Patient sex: M
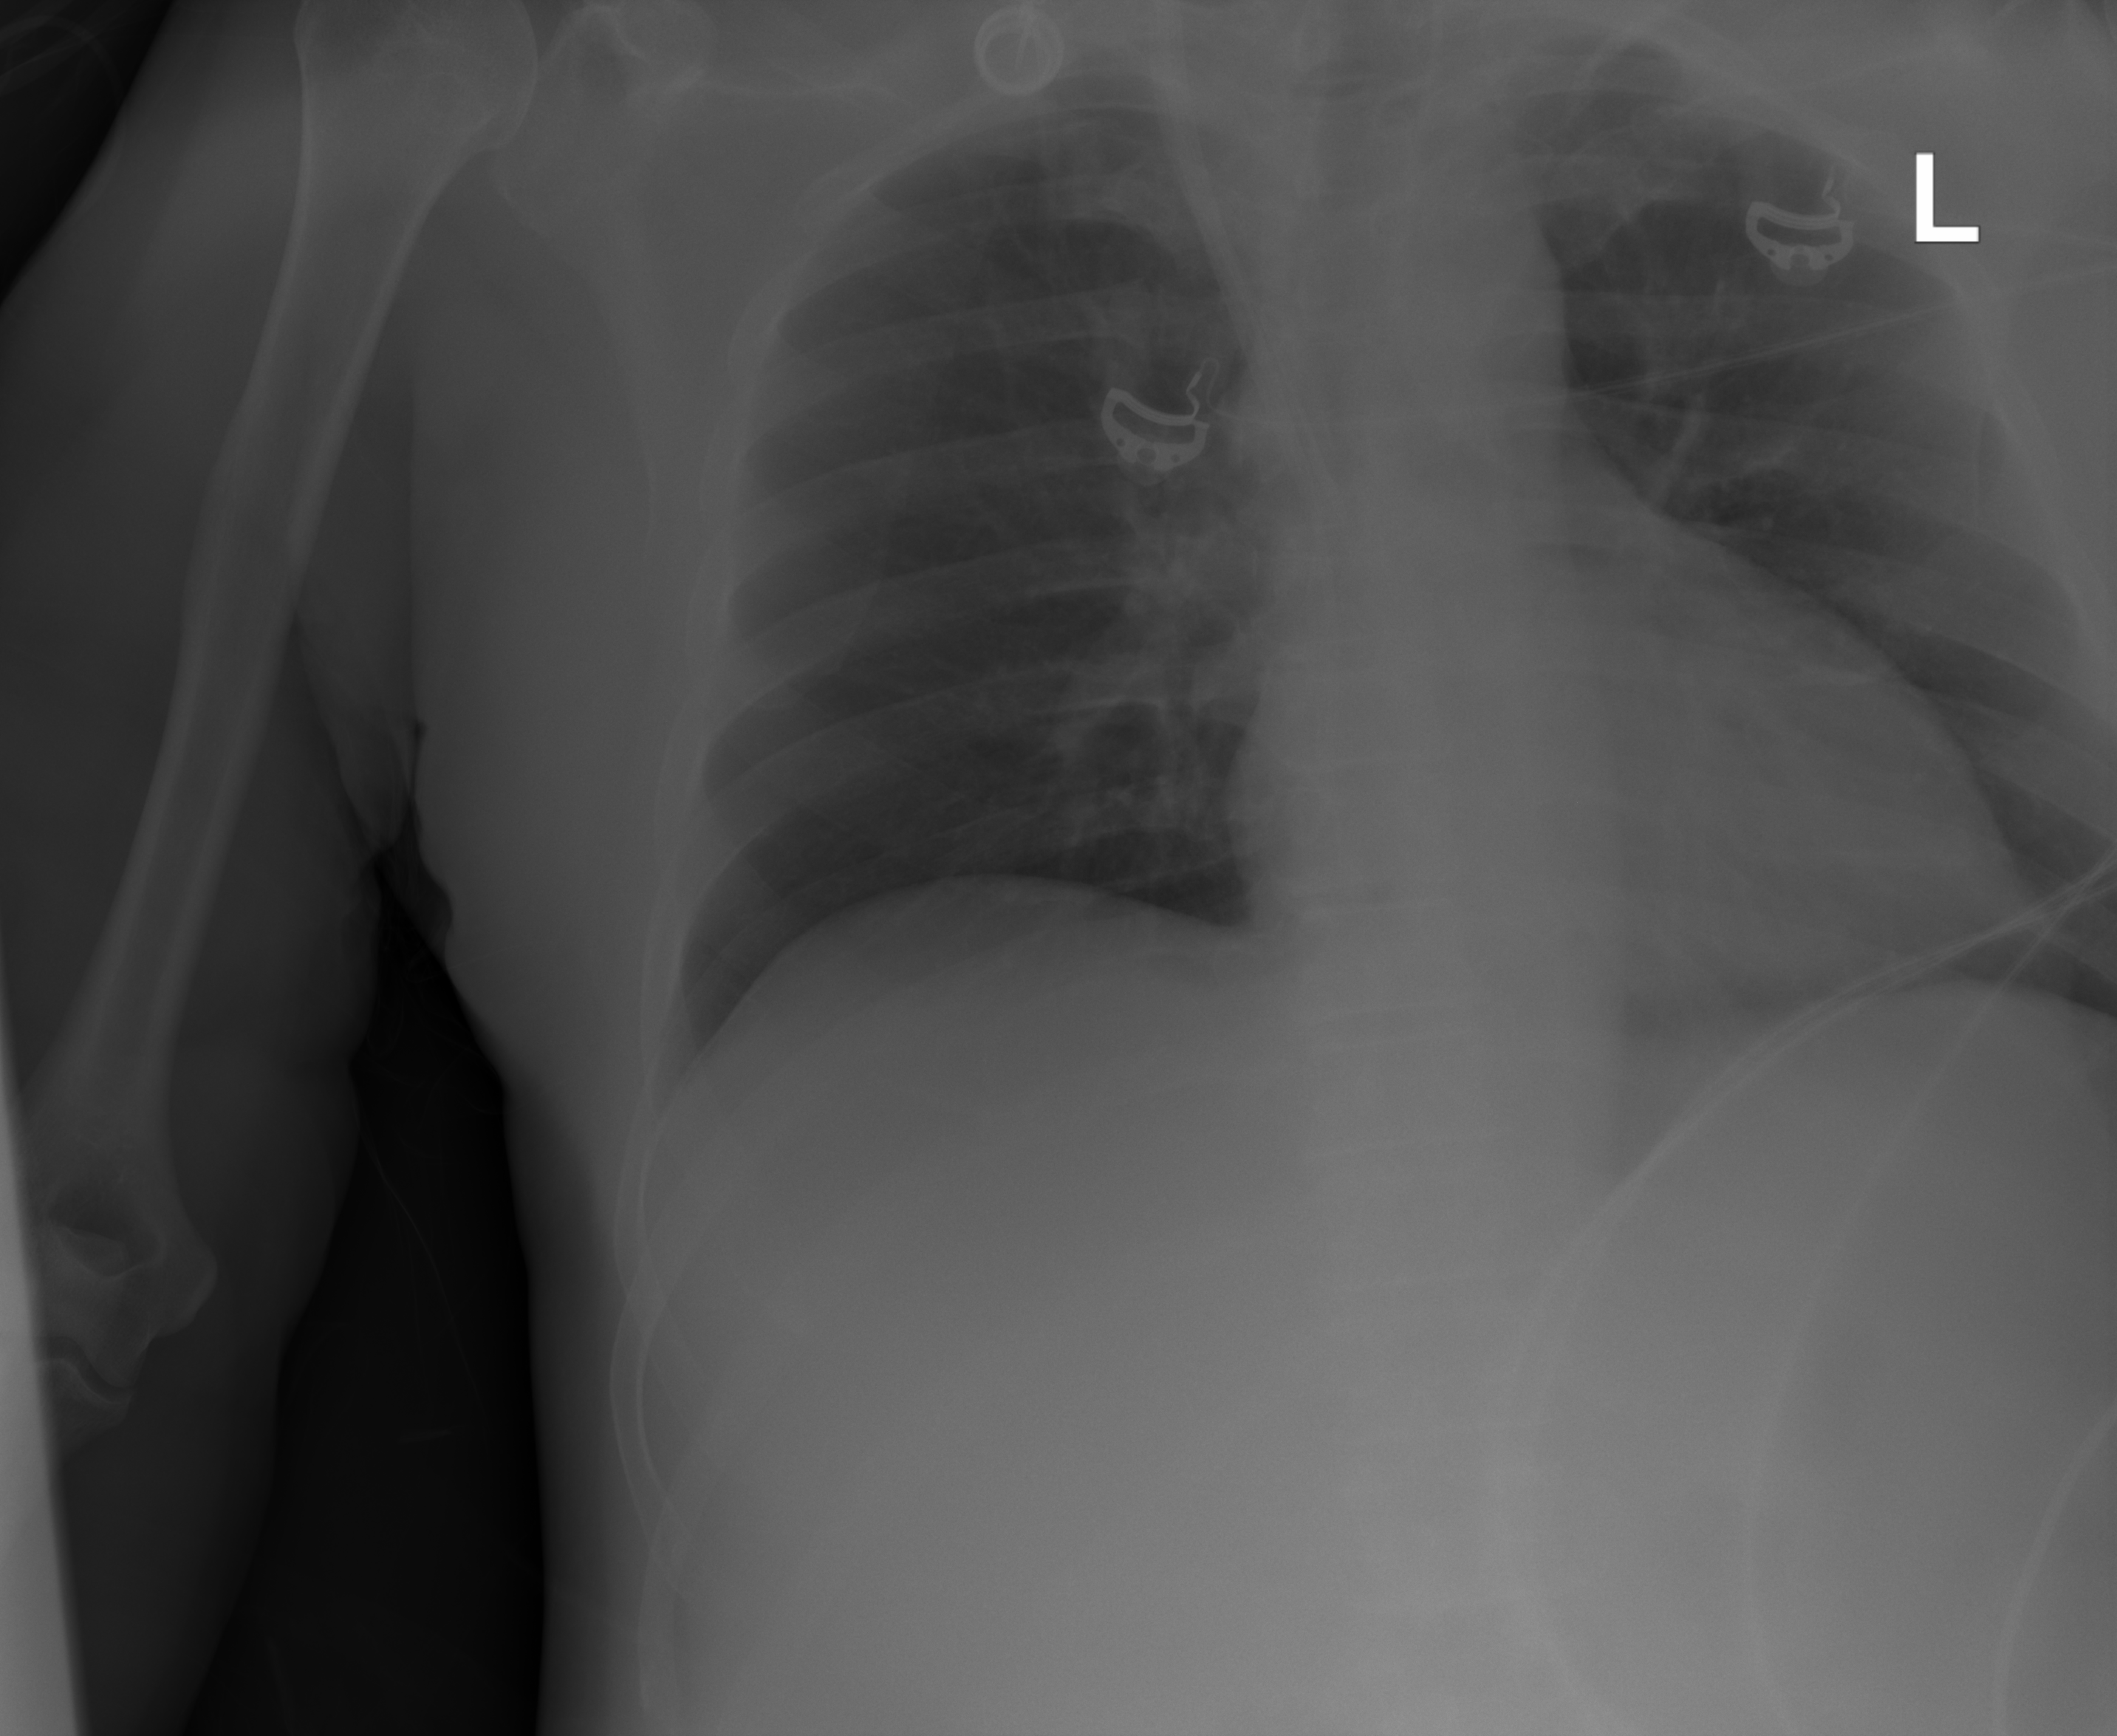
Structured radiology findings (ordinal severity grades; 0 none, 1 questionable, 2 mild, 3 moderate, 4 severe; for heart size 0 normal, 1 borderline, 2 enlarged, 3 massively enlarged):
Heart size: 0
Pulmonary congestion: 0
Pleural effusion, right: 0
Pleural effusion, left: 0
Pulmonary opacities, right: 0
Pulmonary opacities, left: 0
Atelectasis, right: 0
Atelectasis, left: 0